Question: I am plotting three distributions of experiment results for comparing them side to side. However, one of the distributions (labeled ) is fixed (the same distribution in every plot), so I was expecting it to have the same shape accross different plots, assuming that I have set a fixed y axis range (0,1).
I am using seaborn.violinplot (Python 3) for generating the plots. See some examples:

The other distributions are clearly influencing its shape but I don't know the reason.
I tried to set a seed before plotting the dists, and also chose bw=0.2, bw='scott' and bw='silverman', but none of these worked. Why is the MLP violin shape different?
This is the code I use to produce these plots:
'''
for metric in metrics:
random.seed(42)
np.random.seed(42)
file_name = f"{file_name_base}{metric}/{cancer}_{strategy_translation[strategy]}_{threshold_str}.pdf"
ax = sns.violinplot(data=df, x='Algorithm', y=metric, palette='turbo',
inner=None, linewidth=0, saturation=0.4)
ax.set(ylim=(0, 1))
sns.boxplot(x='Algorithm', y=metric, data=df, palette='turbo', width=0.3,
boxprops={'zorder': 2}, ax=ax).set(title=title)
for i, algorithm in enumerate(algorithms):
median = df.loc[df['Algorithm']==algorithm][metric].median()
plt.axhline(y=median, color=colors[i], linestyle ="--")
plt.savefig(file_name)
plt.clf()
'''
And the df object looks like
| Metric 1 | Metric 2 | ... | Algorithm |
| -------- | -------- | --- | --------- |
| 0.1 | 0.8 | | MLP |
| 0.2 | 0.81 | | MLP |
| 0.12 | 0.77 | | GAT |
| 0.1 | 0.82 | | GAT |
| 0.17 | 0.89 | | GCN |
| 0.13 | 0.79 | | GCN |
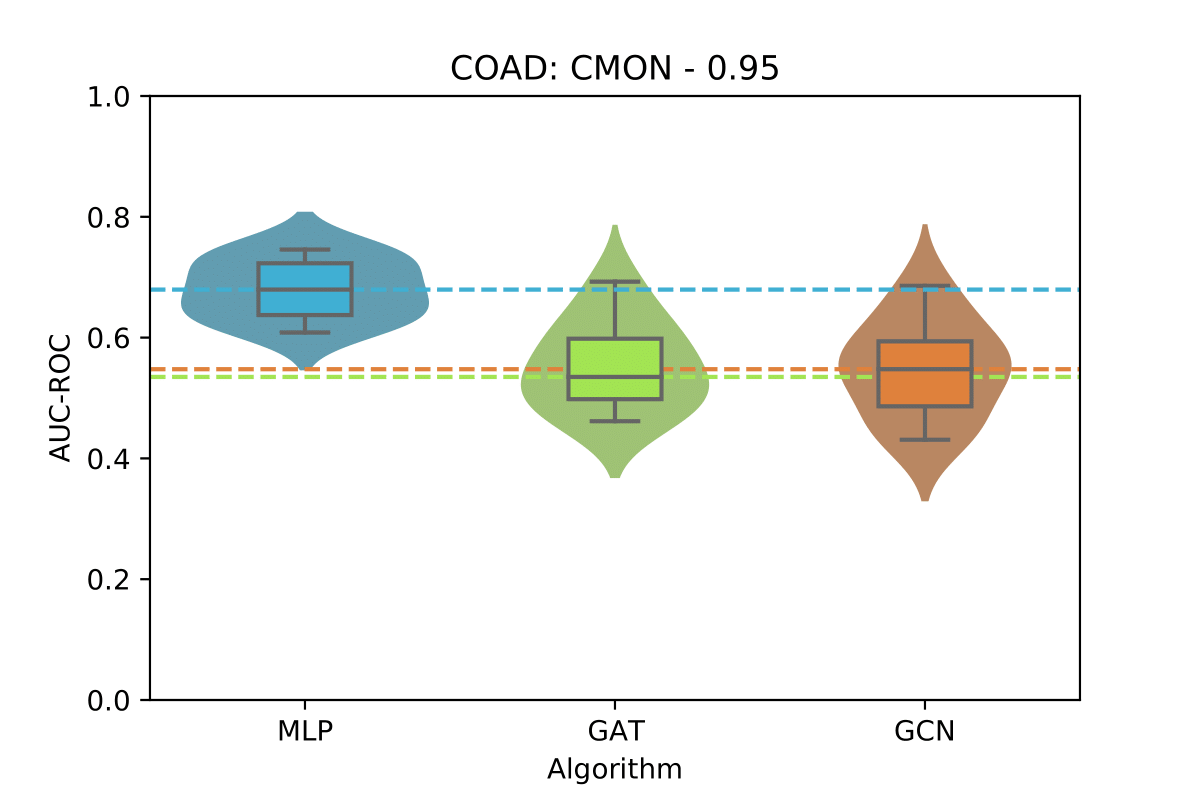
Answer: As pointed out by <URL>, the solution was to use the 'scale' parameter.
In my case, as all distributions have the same number of samples, I simply added 'scale="count"' to sns.violinplot method.
> scale{"area", "count", "width"}, optional
The method used to scale the width of each violin. If area, each violin will have the same area. If count, the width of the violins will be scaled by the number of observations in that bin. If width, each violin will have the same width.
<URL>